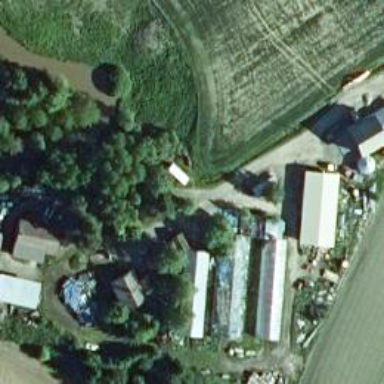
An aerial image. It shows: Farm.